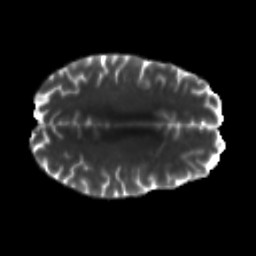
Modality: T2w
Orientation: axial
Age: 46
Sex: male
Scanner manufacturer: siemens
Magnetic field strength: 3 T
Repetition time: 5.5 s
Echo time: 0.101 s